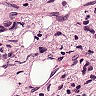
Metastatic tissue present: yes